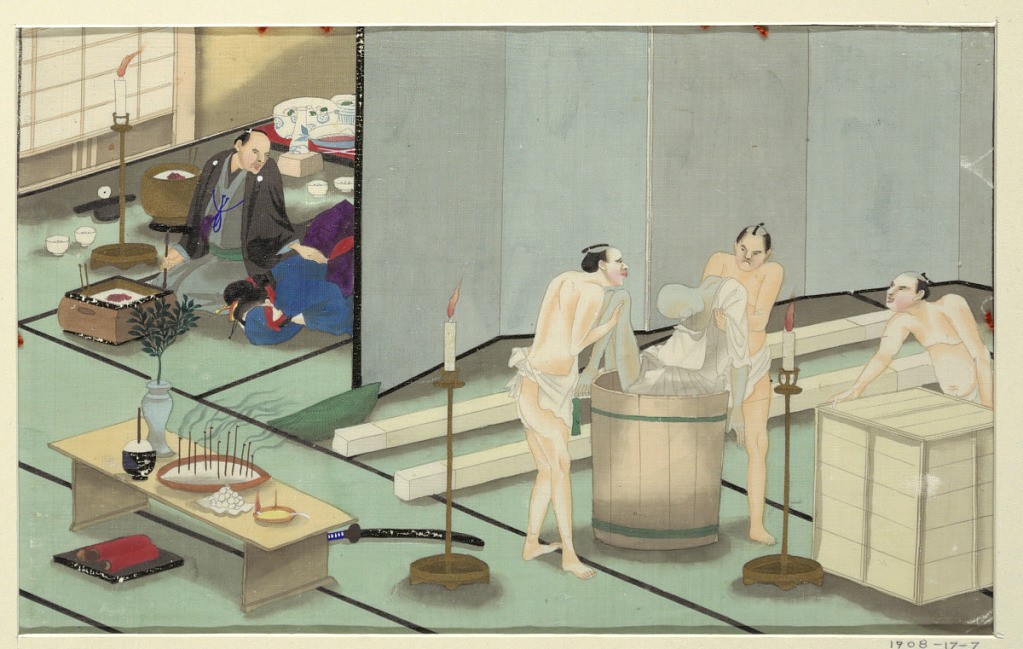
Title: One of Sixteen Scenes of the Death and Burial of a Man
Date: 19th century
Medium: Japan watercolor on silk or paper
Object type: drawing
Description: From a series of sixteen scenes of the death and burial of a man in Japan.